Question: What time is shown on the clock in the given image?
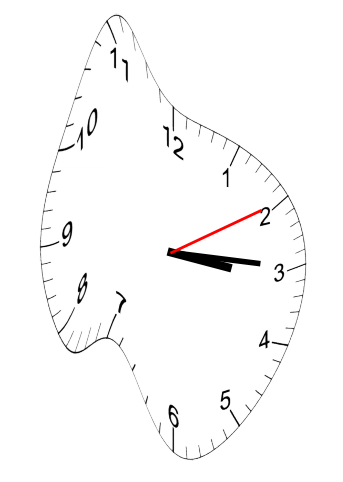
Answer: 03:15:10